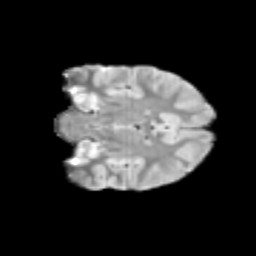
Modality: T2w
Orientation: coronal
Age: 9
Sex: female
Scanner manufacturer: siemens
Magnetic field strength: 3 T
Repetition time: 3.8 s
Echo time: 0.07 s